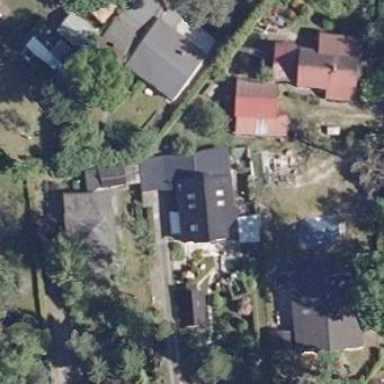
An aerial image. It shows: Simple house.